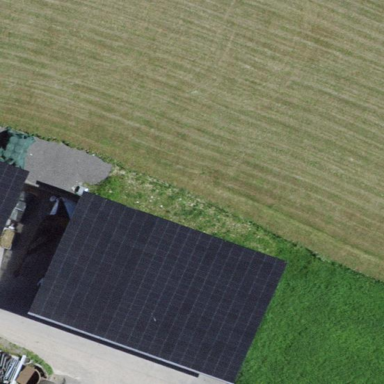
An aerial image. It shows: Farm auxiliary building.